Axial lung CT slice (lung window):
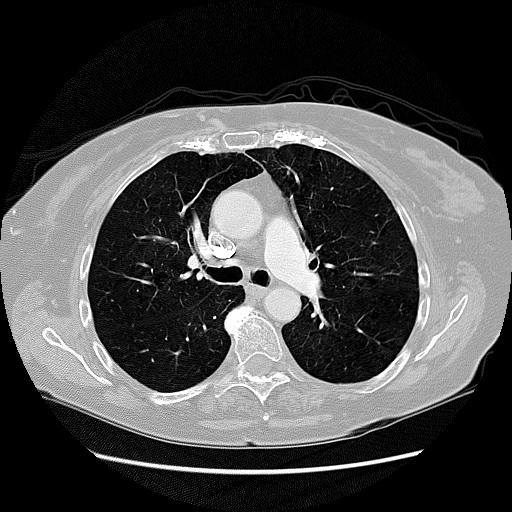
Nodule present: no